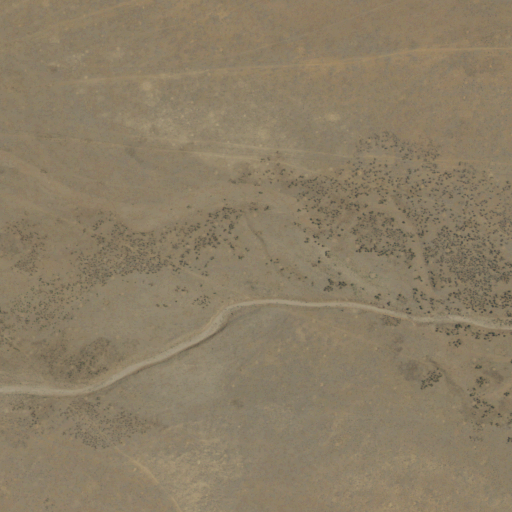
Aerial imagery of valley in New Mexico named Cottonwood Canyon containing shrub, grassland, and evergreen forest